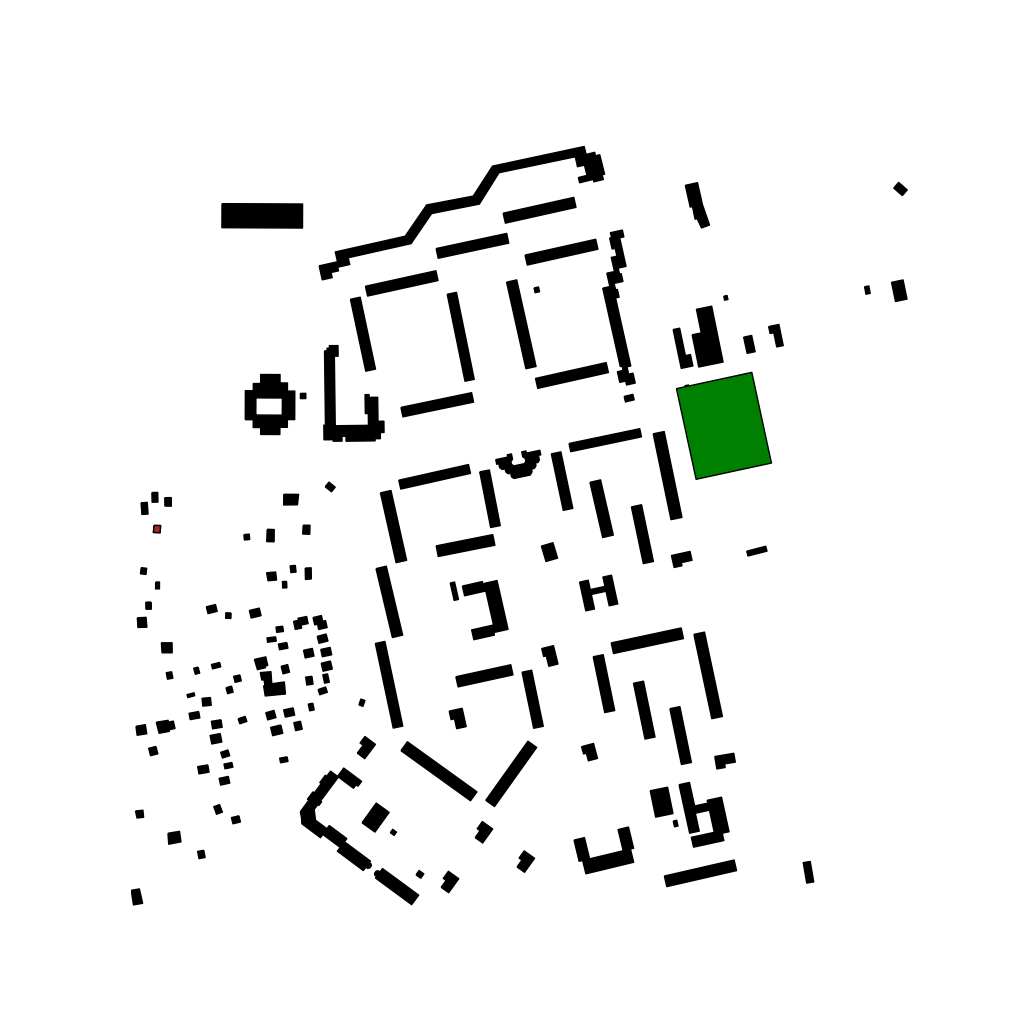
Tags: overhead vector_map, agriculture, business, recreation, residential, special, transport, modern, soviet, high_rise, individual_rise, low_rise, medium_rise, density_1, Building, Facility, Park, 1.0 km²